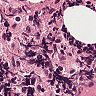
Metastatic tissue present: no